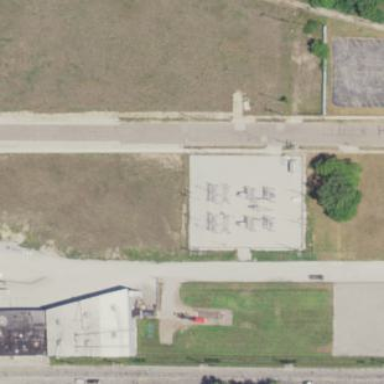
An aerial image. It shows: Distribution-level power substation.